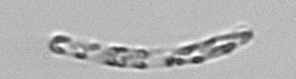
Label: Guinardia_striata